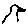
Label: bird